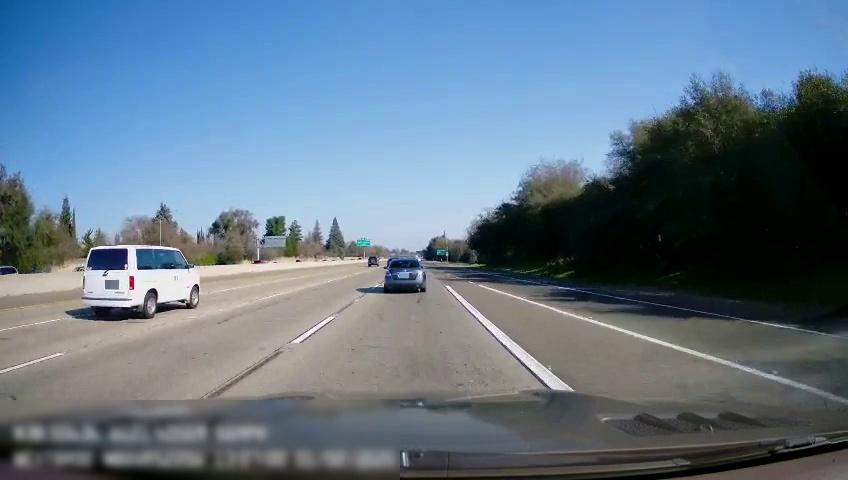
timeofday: Day
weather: Sunny
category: Drivable Space
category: Vehicles | SUV
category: Vehicles | Van
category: Vehicles | Car
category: Vehicles | Car
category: Lanes | Current Lane
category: Lanes | Current Lane
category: Lanes | Alternate Lane
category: Lanes | Alternate Lane
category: Lanes | Alternate Lane
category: Lanes | Alternate Lane
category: Lanes | Alternate Lane
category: Traffic | Signs